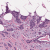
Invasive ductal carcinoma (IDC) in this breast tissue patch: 1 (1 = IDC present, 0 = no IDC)